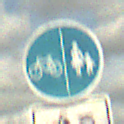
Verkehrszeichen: GetrennterRadUndGehwegRadwegLinks
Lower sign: EinspurigeFahrzeugeFrei2
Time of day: Midday
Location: Outdoor (RoadRail)
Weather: PartlyCloudy
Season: NotSpecified
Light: Natural